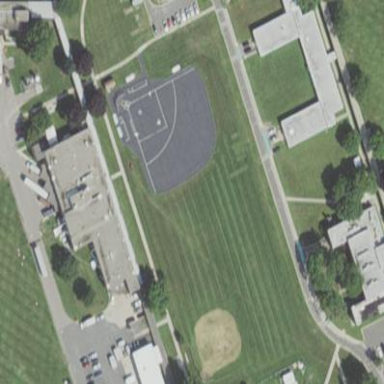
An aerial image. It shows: Kickball pitch for leisure land activities.